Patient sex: F
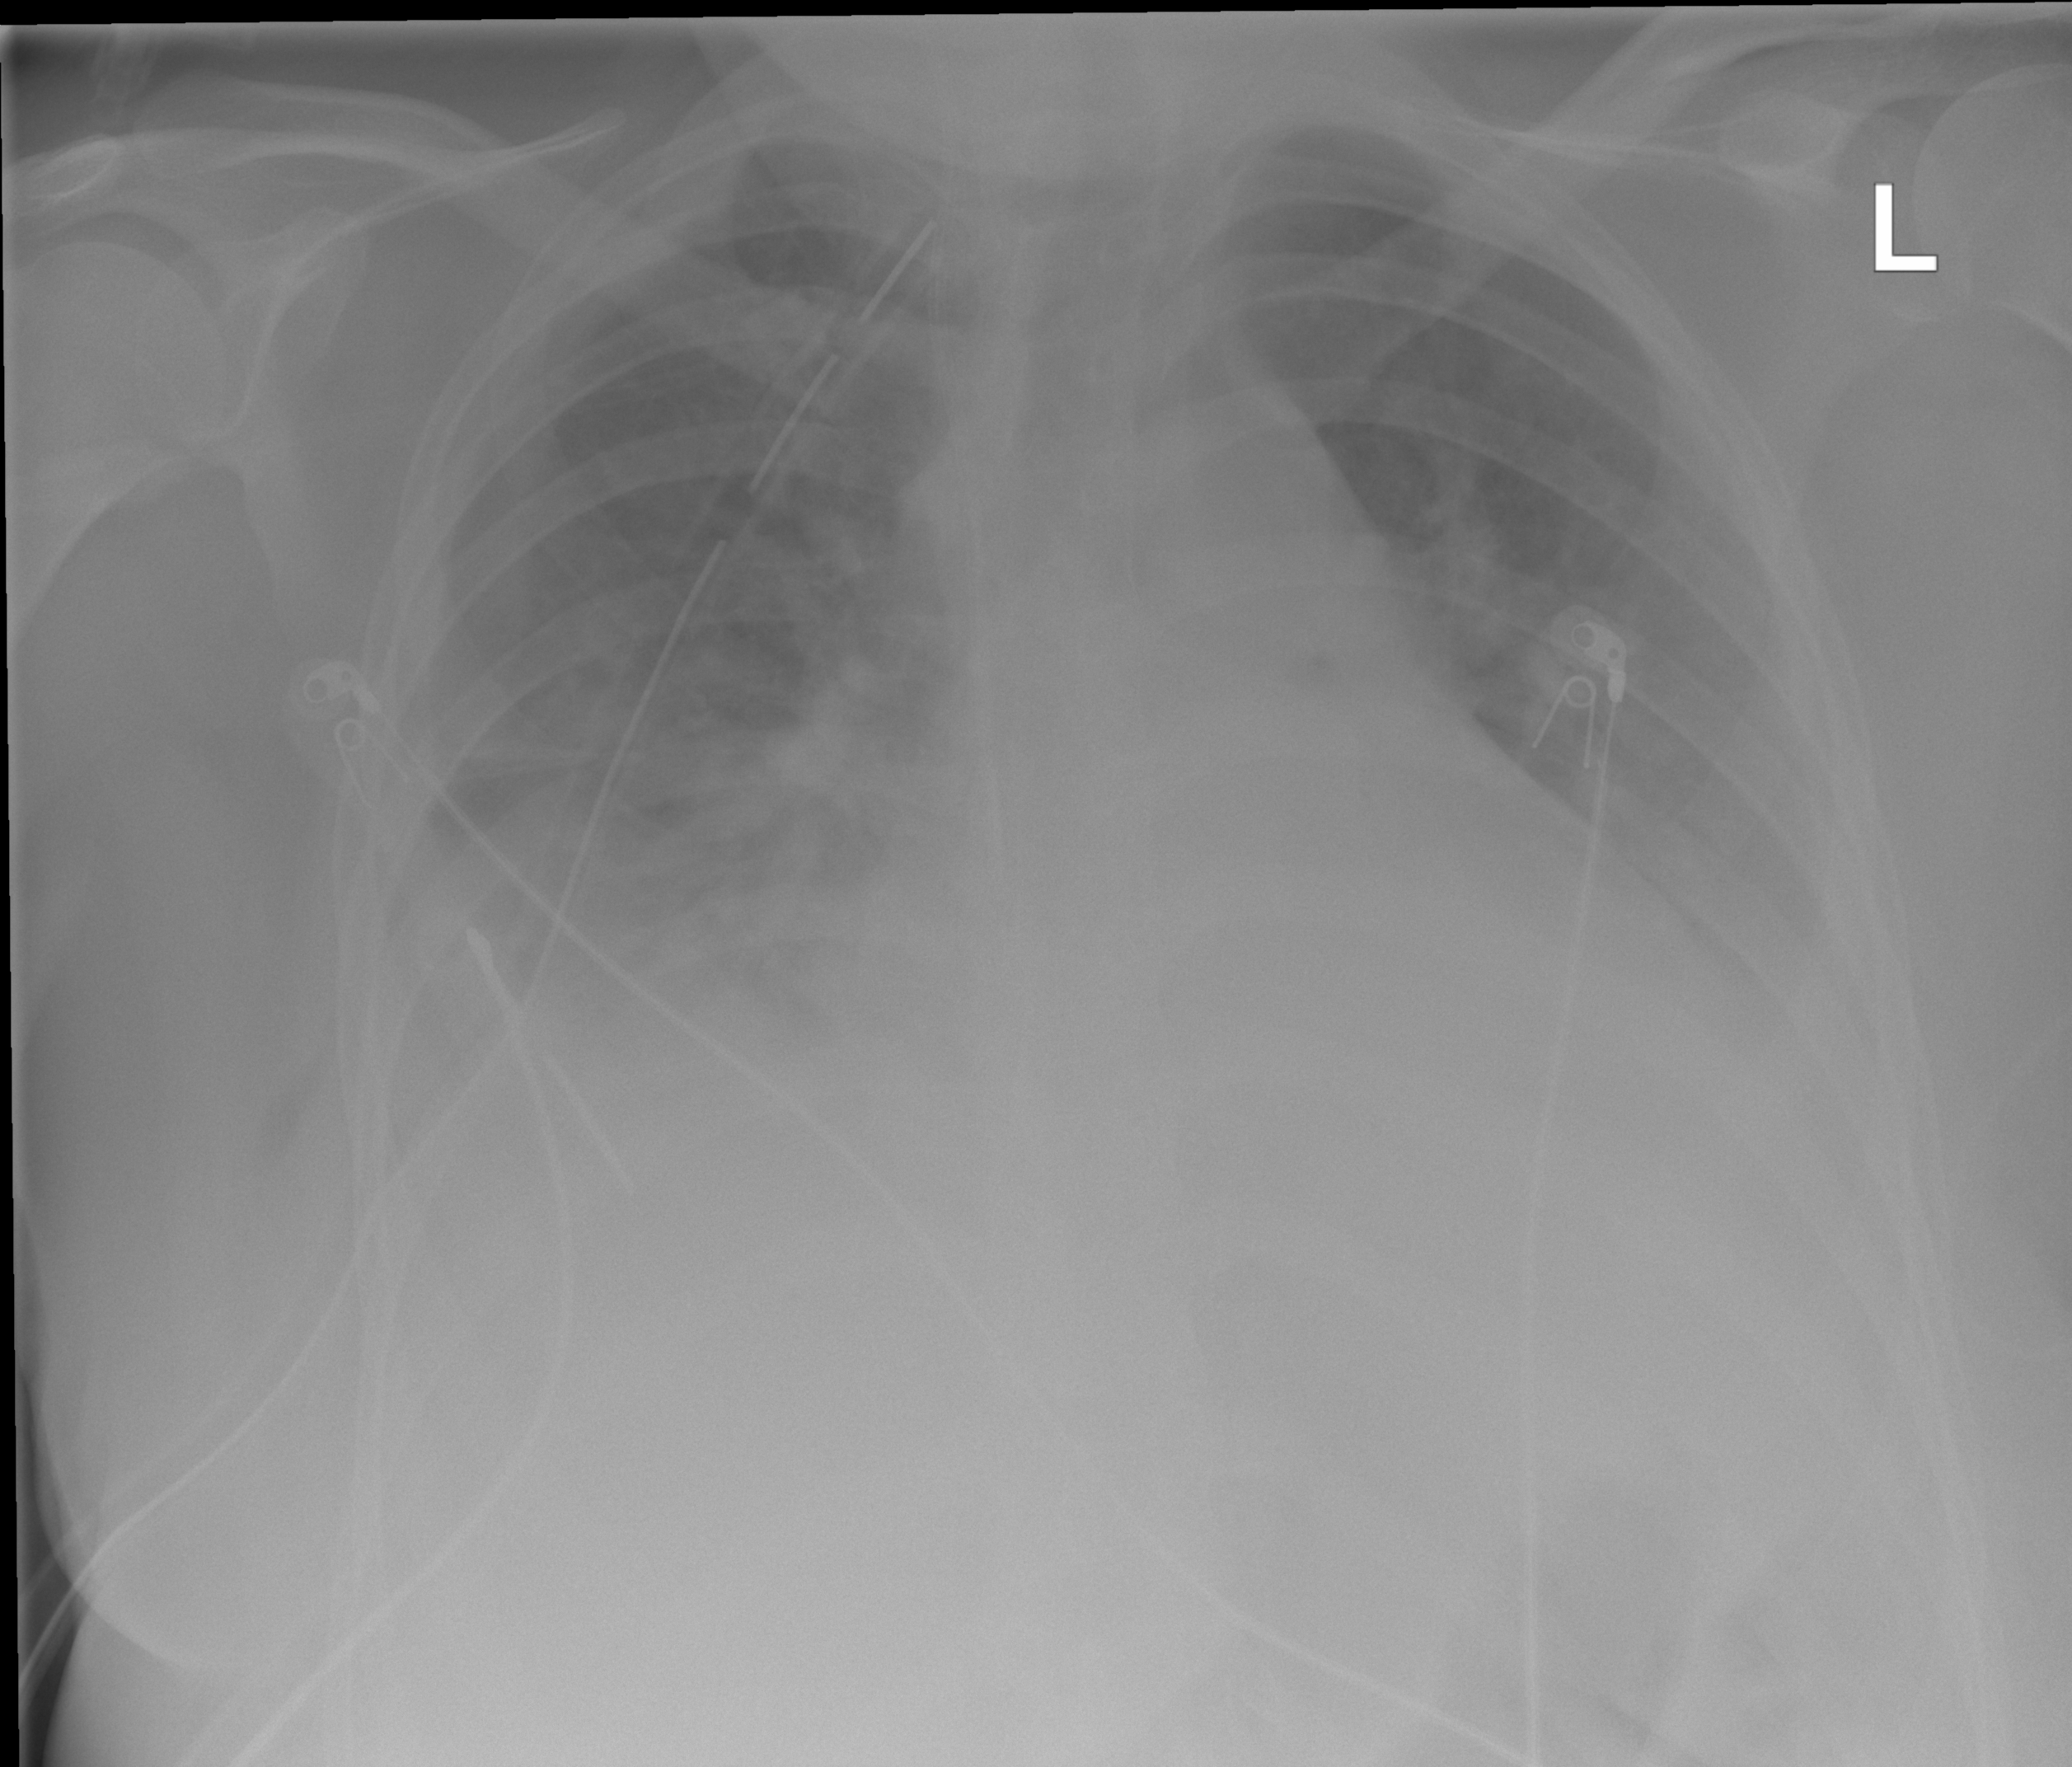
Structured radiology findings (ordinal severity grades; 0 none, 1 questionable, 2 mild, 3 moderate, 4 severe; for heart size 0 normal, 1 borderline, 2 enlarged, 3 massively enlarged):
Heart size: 2
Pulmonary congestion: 2
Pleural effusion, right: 3
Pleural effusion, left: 3
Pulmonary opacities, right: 2
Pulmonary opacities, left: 0
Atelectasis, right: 3
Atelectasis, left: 2